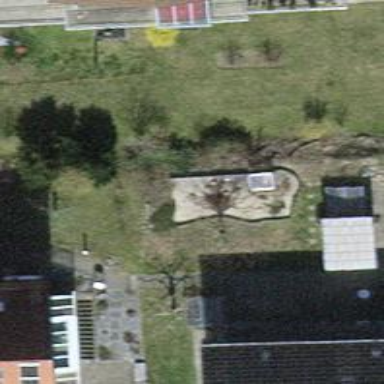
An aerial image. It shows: Urban tree adds touch of nature to the surroundings.